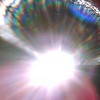
Label: sunburn